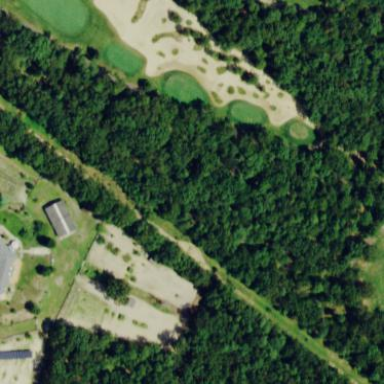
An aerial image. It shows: Sand bunker on golf course.